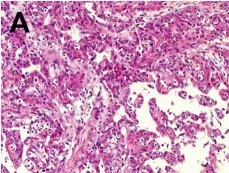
Histopathological and immunohistochemical images of Xp11.2 RCC. (A,B) Hematoxylin-eosin (HE) staining (magnification x100 and 200) showed papillary structures composed of epithelioid clear cells, eosinophils, and gravel bodies.
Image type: pathology (h&e)